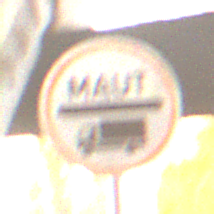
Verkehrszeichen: Mautpflicht
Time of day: SunriseSunset
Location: Roofed (Suburban)
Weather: Clear
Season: NotSpecified
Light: Natural